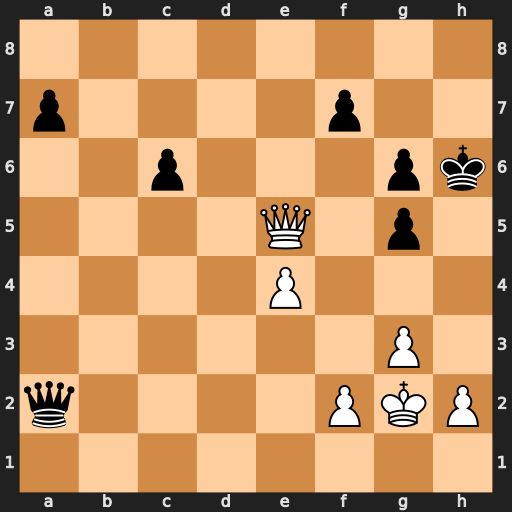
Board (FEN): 8/p4p2/2p3pk/4Q1p1/4P3/6P1/q4PKP/8
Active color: w
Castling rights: -
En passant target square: -
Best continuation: Qh8#